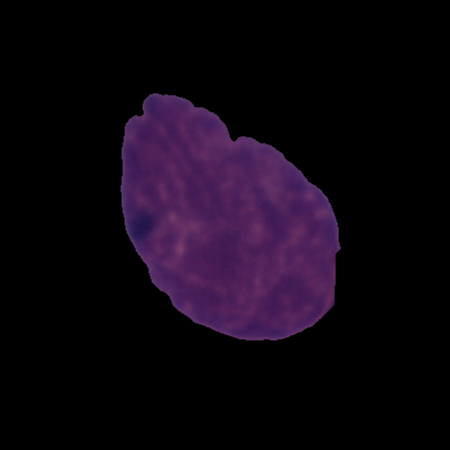
Label: cancer